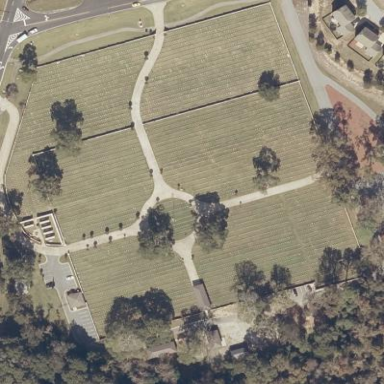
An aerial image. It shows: Cemetery.